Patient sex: M
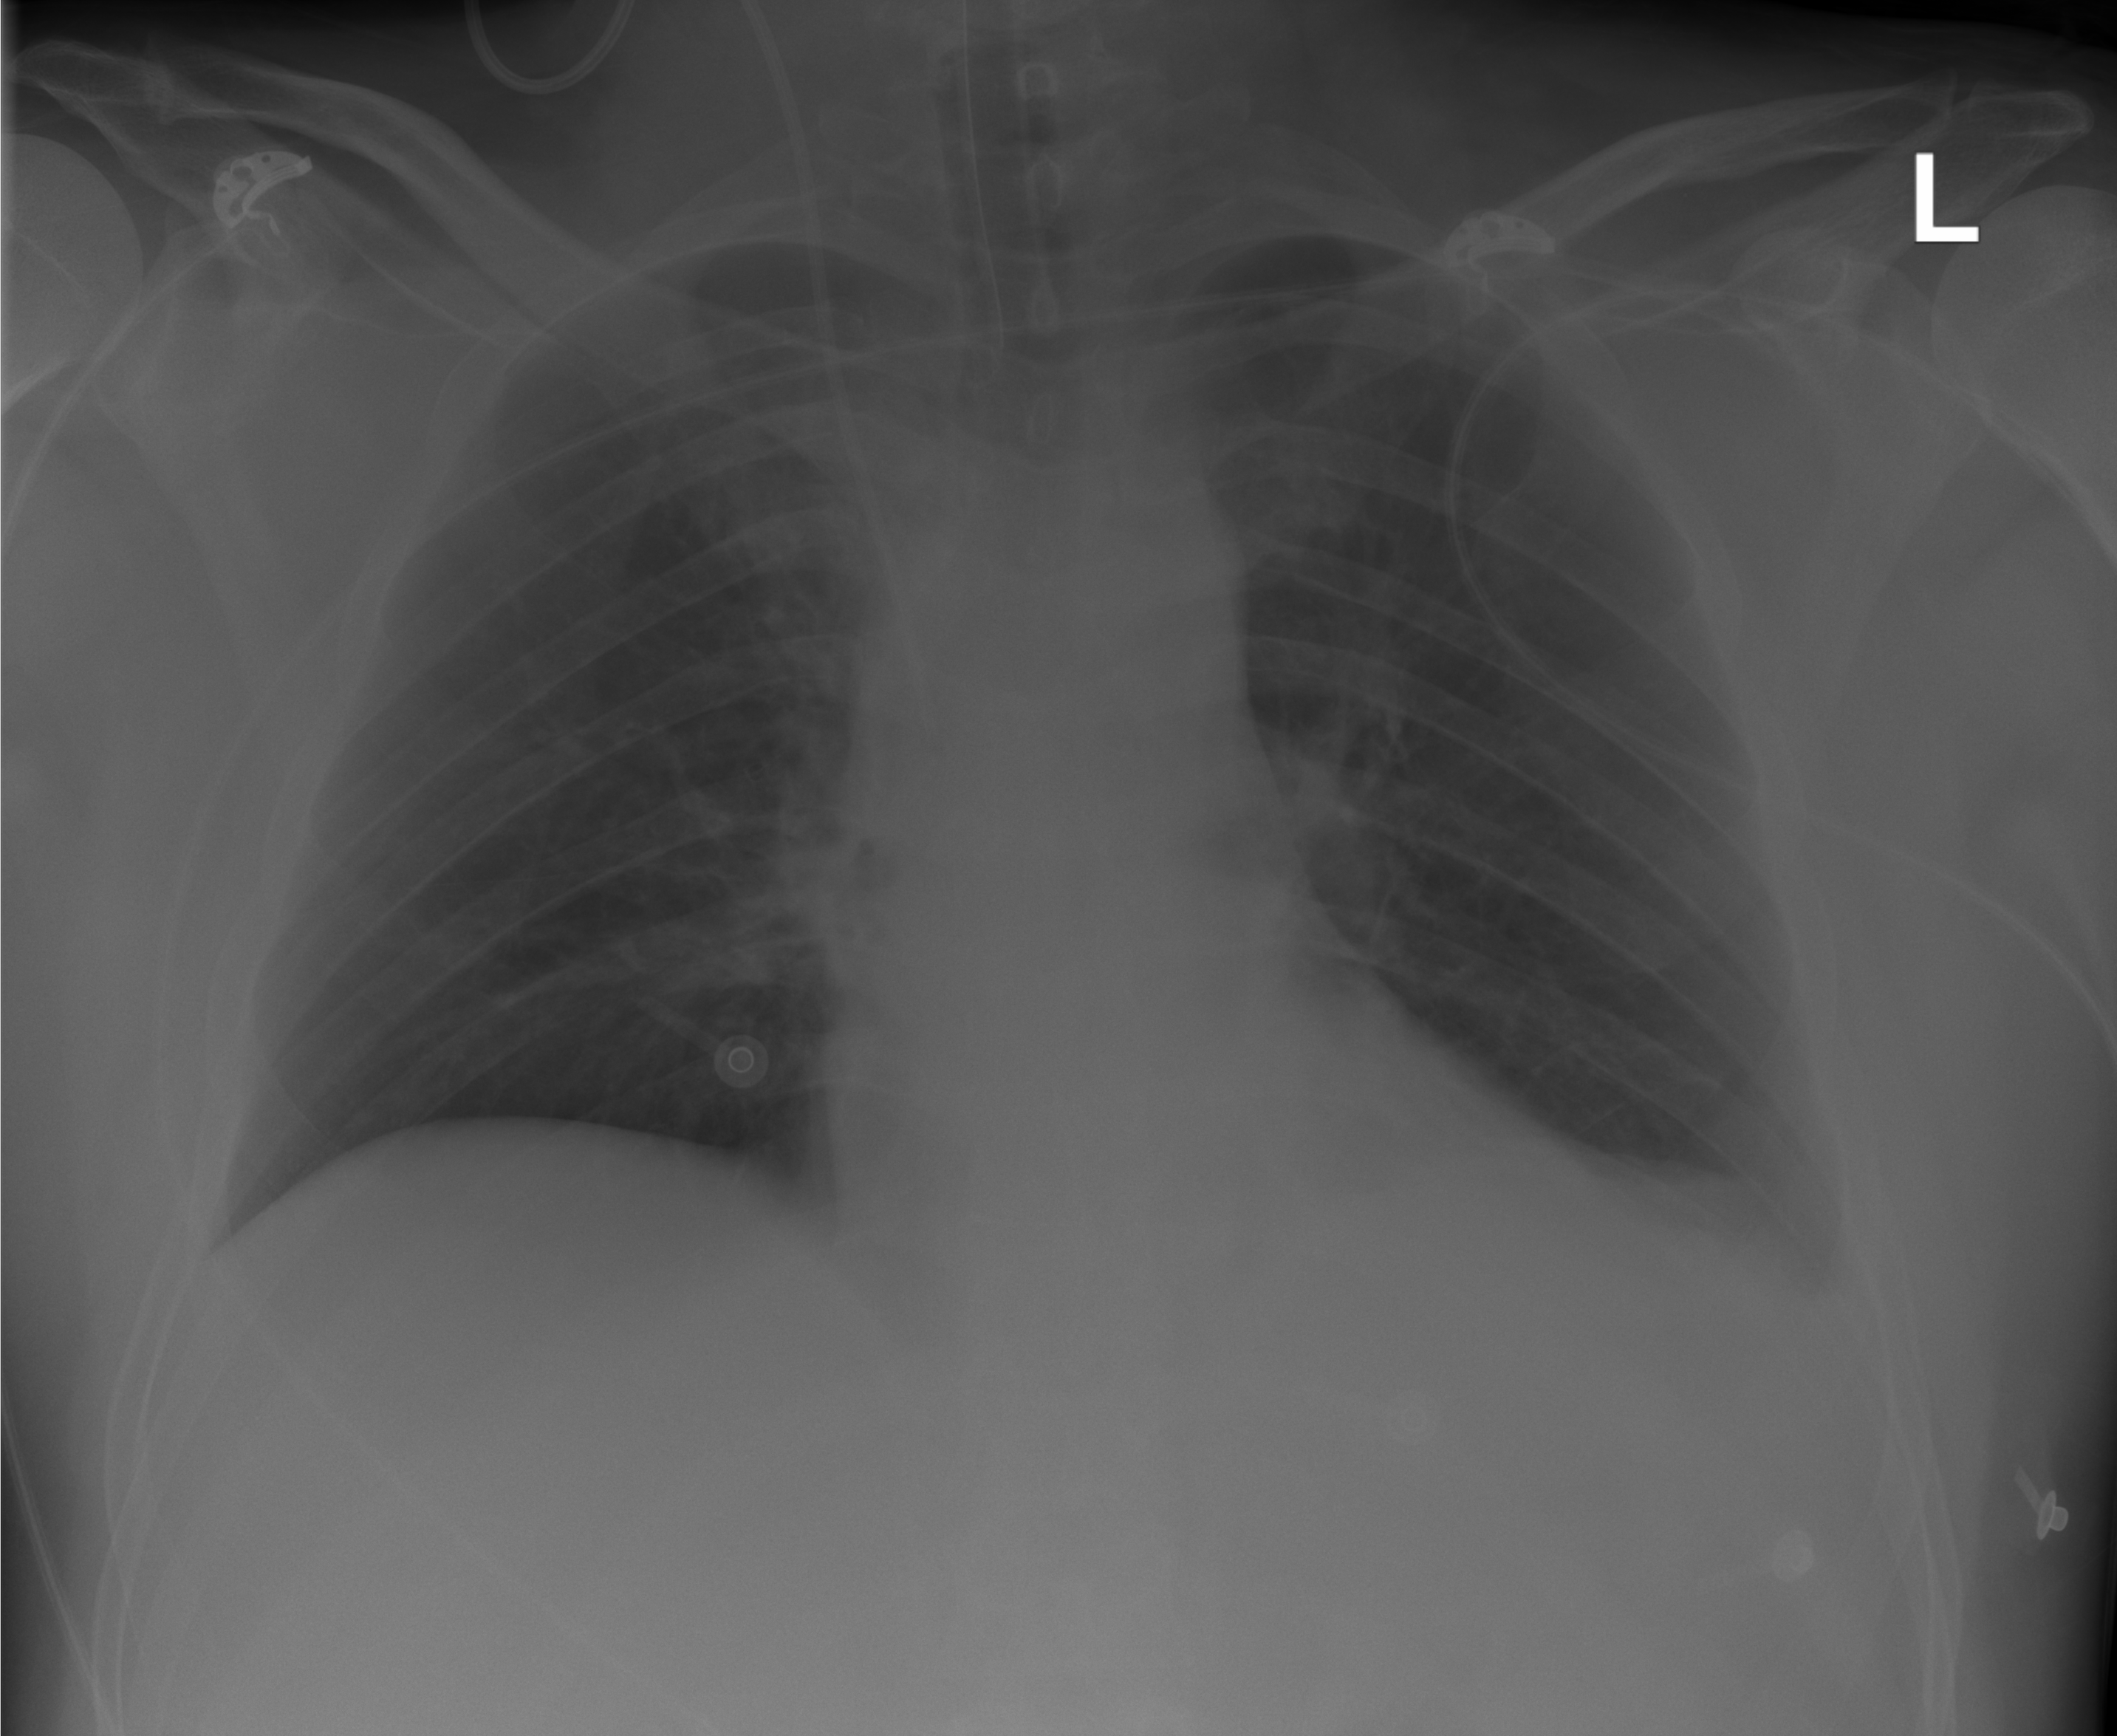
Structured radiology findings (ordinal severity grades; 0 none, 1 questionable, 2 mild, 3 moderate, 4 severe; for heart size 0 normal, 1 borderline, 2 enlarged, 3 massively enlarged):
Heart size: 0
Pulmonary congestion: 0
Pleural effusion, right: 0
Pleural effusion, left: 1
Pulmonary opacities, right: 0
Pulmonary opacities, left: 0
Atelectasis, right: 0
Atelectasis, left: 1